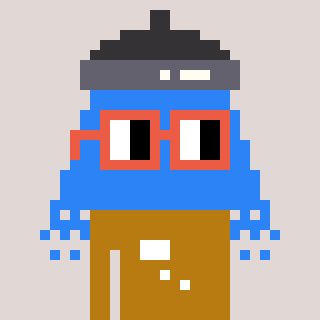
a pixel art character with square orange glasses, a shower-shaped head and a gold-colored body on a warm background